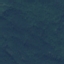
Label: Forest